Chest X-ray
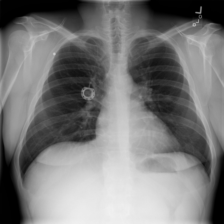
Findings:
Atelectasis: negative
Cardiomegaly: negative
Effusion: negative
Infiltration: negative
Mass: negative
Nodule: negative
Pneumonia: negative
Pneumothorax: negative
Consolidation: negative
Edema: negative
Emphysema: negative
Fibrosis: negative
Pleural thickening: negative
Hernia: negative